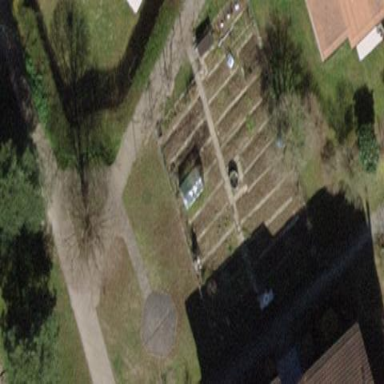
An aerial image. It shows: Allotments area.